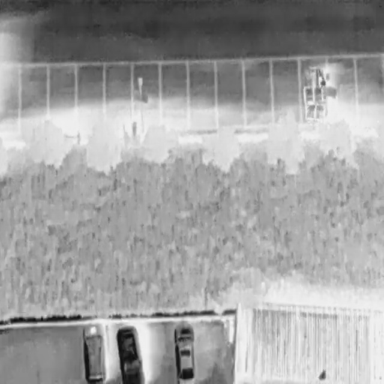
There are three Cars in the infrared image.